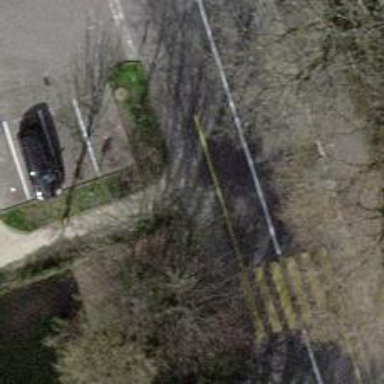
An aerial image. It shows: Footway with fine gravel surface.